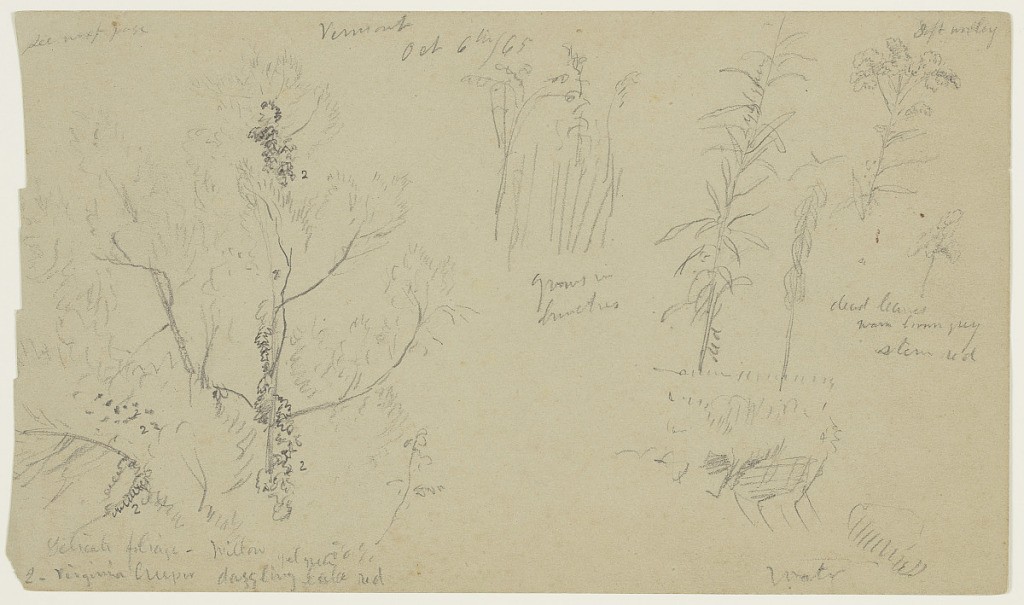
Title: Botanical Sketches, Vermont
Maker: Frederic Edwin Church, American, 1826–1900
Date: October 6, 1865
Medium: Graphite on gray-green wove paper
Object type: Drawing
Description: Botanical sketches showing at least seven views of plants and trees in Vermont. At left, a large tree is shown whose trunk is covered with an ivy known as Virginia Creeper. Another tree, a willow, is included beside it at left. At upper center, several plants with budding tops grow together in bunches. At upper right, two plants that resemble corn are sketched beside a pair of plants with soft, wooly buds in the upper right corner. At lower right, some indistinct plants grow beside water.